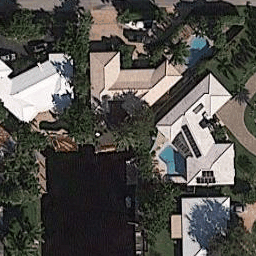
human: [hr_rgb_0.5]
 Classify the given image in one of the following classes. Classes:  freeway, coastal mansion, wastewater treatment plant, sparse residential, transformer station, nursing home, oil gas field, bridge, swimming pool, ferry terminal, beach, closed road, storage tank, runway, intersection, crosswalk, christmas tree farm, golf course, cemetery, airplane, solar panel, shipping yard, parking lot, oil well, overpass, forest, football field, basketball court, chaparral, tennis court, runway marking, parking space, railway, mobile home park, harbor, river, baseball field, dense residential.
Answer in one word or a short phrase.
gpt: coastal mansion